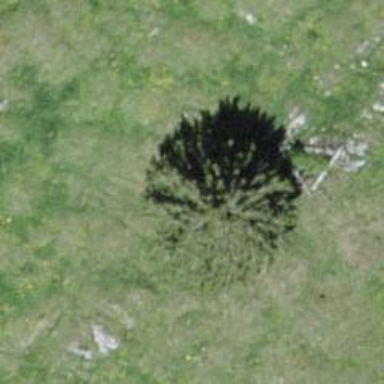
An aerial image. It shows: Needle-leaved tree in its natural environment.